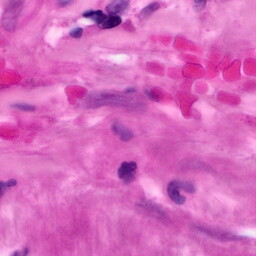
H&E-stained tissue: Pancreatic